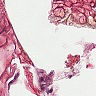
Metastatic tissue present: no